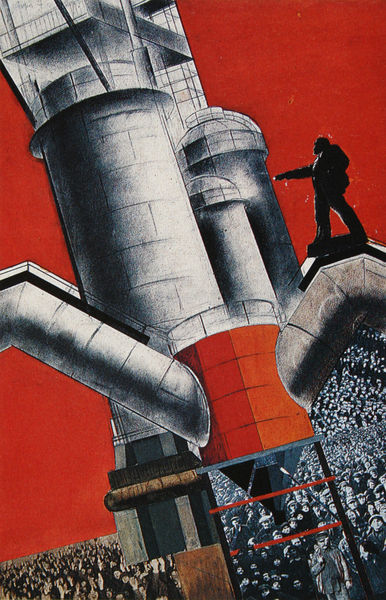
Titel: "Lenin und der Sozialistische Aufbau"
Künstler: Gustav Kluzis
Standort: Riga
Institution: Staatliches Kunstmuseum der Lettischen Republik
Schlagwörter: menschen, zeichnung, rot, menge, bild, werbung, arbeiter, industrie, plakat, menschenmenge, installation, lenin